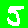
Digit: 5